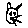
Label: cat